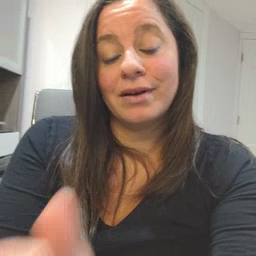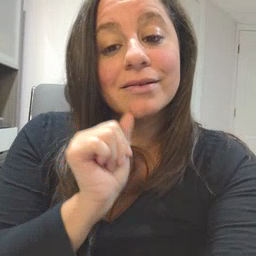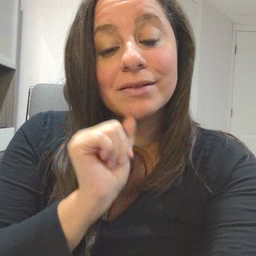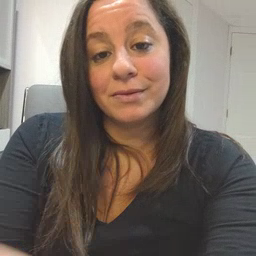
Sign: aunt